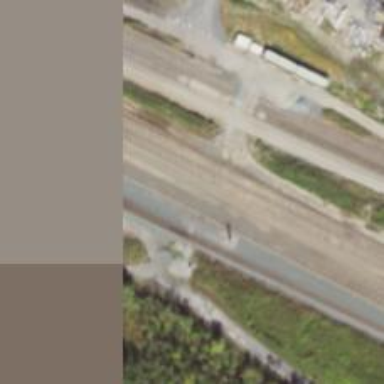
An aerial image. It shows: Railway yard in service.